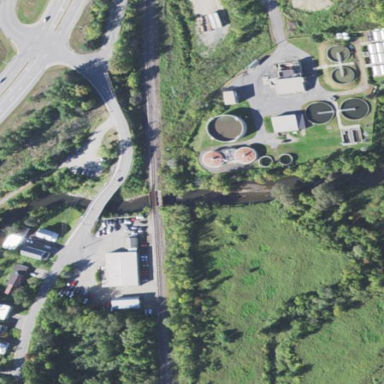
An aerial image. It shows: View of wastewater plant.